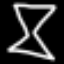
Label: hourglass